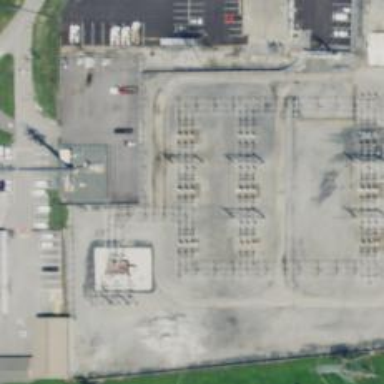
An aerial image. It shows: Switch used for power control.